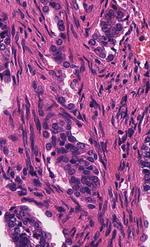
Tumor epithelial tissue: yes
Tumor-associated stroma tissue: yes
Normal tissue: no